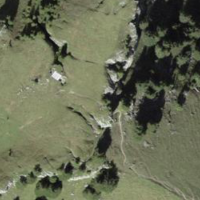
EUNIS habitat code: 23
Species observed at this site:
Astrantia major